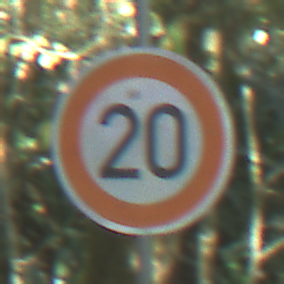
Verkehrszeichen: Geschwindigkeit20
Umgebung: Outdoor, Nature
Tageszeit: Midday
Wetter: Clear
Licht: Natural
Jahreszeit: NotSpecified
Kontrast: LowContrast